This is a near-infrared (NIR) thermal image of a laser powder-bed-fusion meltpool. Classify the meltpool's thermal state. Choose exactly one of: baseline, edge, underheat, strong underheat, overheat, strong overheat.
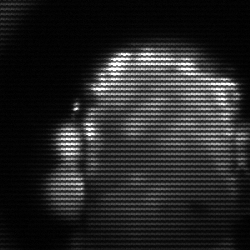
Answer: baseline